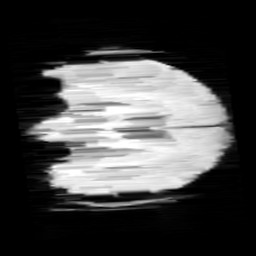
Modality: minIP
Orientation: coronal
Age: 13
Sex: female
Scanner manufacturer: siemens
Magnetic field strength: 3 T
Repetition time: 0.027 s
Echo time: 0.02 s